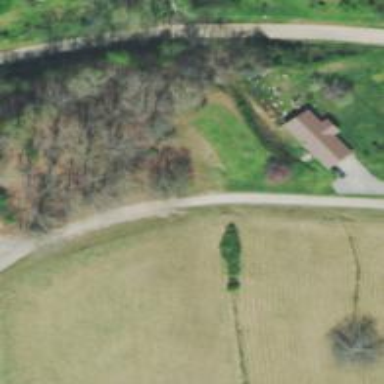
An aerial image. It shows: Driveway leading to service road.